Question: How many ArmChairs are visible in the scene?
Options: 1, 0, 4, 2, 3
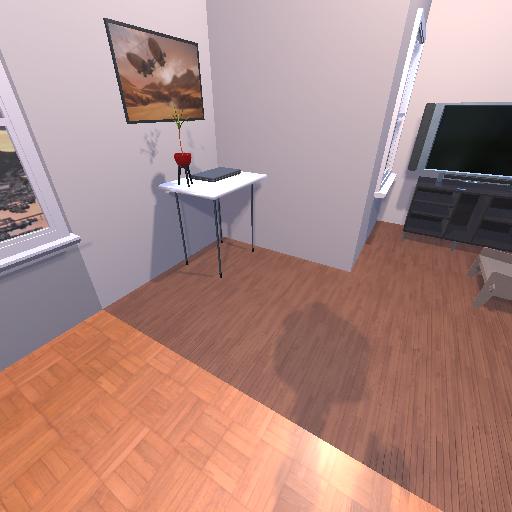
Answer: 1